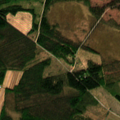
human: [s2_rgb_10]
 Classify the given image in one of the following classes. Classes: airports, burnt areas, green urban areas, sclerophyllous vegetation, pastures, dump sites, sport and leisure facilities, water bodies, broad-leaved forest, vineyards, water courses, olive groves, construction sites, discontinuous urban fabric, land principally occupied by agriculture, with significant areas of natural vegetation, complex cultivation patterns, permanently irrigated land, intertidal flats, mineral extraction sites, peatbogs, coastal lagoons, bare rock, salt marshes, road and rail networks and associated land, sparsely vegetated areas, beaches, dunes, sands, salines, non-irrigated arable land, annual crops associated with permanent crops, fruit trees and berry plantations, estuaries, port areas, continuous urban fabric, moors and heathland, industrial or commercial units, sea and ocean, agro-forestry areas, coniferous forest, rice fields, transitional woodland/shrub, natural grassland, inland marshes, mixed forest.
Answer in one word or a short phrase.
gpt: non-irrigated arable land, land principally occupied by agriculture, with significant areas of natural vegetation, coniferous forest, mixed forest, transitional woodland/shrub, peatbogs